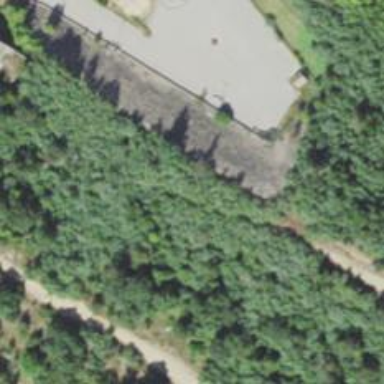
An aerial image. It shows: Track road.